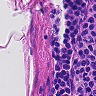
Metastatic tissue present: no